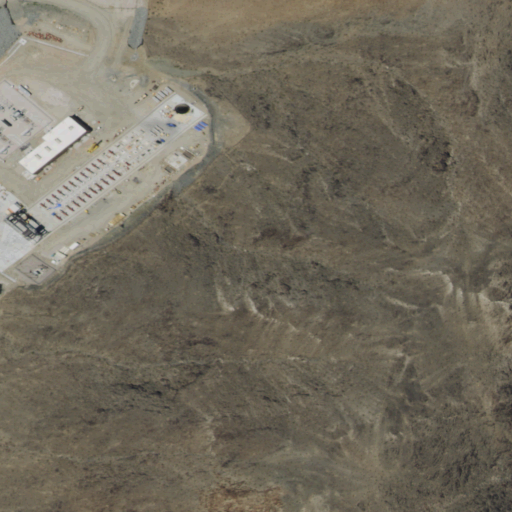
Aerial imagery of island in Nevada named Saddle Island containing shrub, high intensity development, medium intensity development, low intensity development, open development, and grassland